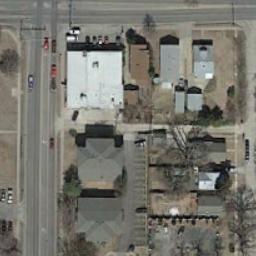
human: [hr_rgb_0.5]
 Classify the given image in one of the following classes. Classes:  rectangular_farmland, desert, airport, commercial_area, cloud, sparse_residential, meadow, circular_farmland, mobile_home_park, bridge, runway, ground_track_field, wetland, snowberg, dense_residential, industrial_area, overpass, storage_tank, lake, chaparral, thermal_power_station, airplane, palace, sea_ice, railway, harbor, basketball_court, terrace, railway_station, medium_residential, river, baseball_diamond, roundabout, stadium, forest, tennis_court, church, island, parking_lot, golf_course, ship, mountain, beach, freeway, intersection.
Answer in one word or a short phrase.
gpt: medium_residential